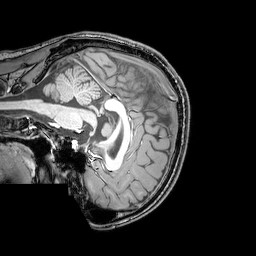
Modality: T1w
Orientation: sagittal
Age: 24
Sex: male
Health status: healthy
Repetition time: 0.081 s
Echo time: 0.037 s